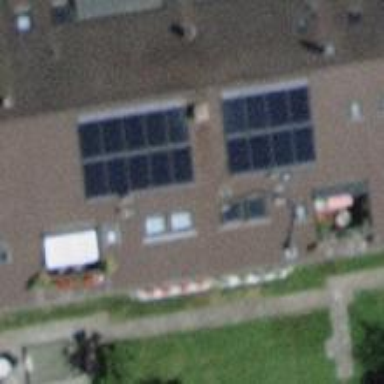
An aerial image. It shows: Solar-powered generator with solar thermal collector.